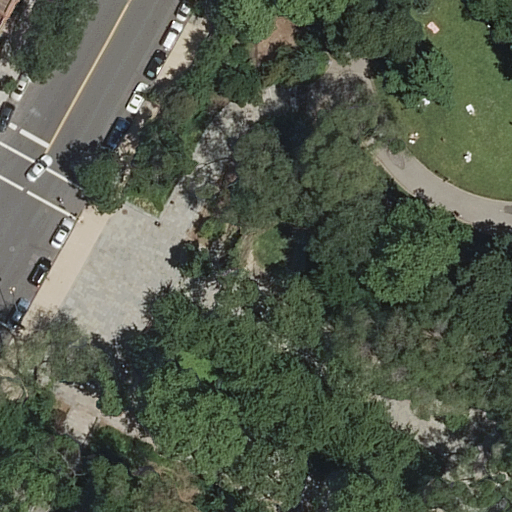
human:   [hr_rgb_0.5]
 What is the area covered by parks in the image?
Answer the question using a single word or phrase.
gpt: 0m2

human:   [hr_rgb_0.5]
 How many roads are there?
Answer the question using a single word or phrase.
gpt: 9

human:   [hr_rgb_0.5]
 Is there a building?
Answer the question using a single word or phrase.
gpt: yes

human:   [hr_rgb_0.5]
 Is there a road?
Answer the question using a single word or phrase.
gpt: yes

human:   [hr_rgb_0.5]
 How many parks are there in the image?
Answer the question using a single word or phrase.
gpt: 1

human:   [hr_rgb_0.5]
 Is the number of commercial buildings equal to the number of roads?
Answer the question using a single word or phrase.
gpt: no

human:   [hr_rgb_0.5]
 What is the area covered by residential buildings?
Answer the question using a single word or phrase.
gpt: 233m2

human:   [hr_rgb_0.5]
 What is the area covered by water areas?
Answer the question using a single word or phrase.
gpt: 0m2

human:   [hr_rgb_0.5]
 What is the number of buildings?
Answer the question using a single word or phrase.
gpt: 2

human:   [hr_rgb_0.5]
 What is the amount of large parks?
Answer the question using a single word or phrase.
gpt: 0

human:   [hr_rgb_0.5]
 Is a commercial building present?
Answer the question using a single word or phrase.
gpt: no

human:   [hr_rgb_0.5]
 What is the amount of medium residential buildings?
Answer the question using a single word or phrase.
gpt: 1

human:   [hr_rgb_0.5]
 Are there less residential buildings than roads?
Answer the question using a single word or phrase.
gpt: yes

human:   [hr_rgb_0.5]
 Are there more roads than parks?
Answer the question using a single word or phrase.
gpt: yes

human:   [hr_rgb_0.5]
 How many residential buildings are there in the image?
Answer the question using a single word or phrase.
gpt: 2

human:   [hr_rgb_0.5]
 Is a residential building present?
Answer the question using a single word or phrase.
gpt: yes

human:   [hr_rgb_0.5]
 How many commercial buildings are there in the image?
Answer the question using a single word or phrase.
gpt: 0

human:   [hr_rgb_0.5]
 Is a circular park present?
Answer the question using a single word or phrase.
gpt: no

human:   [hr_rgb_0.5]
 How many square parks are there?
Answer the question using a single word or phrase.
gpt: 0

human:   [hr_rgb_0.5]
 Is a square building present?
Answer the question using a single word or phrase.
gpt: no

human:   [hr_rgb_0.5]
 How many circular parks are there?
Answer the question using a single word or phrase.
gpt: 0

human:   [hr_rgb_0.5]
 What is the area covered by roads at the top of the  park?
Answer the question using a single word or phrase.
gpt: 0m2

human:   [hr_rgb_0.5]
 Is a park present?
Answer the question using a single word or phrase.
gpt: yes

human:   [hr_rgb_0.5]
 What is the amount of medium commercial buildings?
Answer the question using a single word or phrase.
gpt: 0

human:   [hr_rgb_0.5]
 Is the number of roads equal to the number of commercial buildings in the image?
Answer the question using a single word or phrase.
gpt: no

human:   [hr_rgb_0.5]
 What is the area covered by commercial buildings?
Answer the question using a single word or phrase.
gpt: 0m2

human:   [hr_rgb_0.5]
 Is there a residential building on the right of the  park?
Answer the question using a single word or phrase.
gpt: no

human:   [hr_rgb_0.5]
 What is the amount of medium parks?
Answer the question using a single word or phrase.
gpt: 0

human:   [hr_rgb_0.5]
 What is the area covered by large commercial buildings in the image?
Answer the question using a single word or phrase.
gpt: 0m2

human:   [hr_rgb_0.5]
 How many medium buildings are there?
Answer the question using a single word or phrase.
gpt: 1

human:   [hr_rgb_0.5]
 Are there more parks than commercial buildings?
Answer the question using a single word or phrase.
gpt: yes

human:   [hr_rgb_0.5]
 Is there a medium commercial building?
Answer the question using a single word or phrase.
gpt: no

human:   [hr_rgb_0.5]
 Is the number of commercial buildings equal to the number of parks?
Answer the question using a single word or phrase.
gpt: no

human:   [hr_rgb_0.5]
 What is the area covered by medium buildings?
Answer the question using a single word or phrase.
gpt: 225m2

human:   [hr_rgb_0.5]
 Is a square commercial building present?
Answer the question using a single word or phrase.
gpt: no

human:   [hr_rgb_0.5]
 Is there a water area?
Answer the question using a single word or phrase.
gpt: no

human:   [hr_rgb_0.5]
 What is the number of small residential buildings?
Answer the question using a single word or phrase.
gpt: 1

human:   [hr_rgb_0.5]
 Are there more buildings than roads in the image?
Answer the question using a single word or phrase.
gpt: no

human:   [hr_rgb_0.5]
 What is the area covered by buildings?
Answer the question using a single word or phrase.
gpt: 233m2

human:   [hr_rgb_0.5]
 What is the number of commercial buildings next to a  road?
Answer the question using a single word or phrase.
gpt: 0

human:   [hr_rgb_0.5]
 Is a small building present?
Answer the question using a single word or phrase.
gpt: yes

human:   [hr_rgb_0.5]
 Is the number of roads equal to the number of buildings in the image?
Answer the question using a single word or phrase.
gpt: no

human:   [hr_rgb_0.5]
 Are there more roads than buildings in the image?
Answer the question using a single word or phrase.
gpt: yes

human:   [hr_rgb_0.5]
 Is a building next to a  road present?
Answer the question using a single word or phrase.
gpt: yes

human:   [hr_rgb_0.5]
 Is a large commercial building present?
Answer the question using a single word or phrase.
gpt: no

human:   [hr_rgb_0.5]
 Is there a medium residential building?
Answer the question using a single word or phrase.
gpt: yes

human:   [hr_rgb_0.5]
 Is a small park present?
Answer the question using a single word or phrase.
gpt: yes

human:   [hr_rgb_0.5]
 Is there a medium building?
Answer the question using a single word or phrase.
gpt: yes

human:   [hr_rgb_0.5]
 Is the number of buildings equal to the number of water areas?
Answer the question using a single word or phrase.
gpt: no

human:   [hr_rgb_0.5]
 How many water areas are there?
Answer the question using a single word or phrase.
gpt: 0

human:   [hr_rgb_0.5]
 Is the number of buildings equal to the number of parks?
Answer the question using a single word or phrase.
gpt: no

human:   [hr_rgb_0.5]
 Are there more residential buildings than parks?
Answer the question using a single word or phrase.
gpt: yes

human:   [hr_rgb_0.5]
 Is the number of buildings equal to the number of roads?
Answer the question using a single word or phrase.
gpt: no

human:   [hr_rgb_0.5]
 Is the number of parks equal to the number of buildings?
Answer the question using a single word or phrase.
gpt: no

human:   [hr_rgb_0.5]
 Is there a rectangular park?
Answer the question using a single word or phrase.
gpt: yes

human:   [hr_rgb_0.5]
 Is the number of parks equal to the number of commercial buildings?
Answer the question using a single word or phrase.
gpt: no

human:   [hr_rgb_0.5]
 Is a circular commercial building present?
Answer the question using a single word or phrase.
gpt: no

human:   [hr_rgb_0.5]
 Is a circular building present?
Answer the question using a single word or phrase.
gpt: no

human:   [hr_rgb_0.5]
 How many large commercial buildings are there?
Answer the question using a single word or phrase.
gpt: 0

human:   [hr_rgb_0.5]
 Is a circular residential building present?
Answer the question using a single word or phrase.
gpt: no

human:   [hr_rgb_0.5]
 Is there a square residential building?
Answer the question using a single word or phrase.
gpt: no

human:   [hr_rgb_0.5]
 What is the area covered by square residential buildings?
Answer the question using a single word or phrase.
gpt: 0m2

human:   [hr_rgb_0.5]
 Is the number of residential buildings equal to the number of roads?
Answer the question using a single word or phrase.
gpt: no

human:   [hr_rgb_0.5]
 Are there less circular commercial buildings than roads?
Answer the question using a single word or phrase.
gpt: yes